Aerial crown-view tile of a tropical tree (Barro Colorado Island, Panama), acquired 20241216:
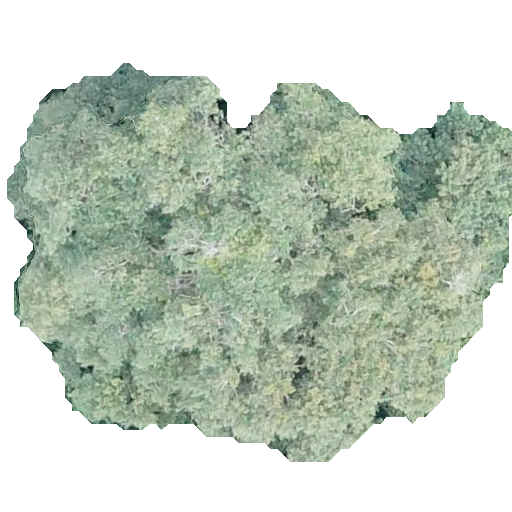
Species: Chrysophyllum cainito
GBIF accepted scientific name: Chrysophyllum cainito
Crown area: 218.951 m²